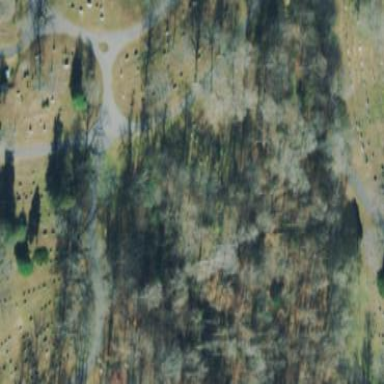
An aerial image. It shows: Sector in the cemetery.